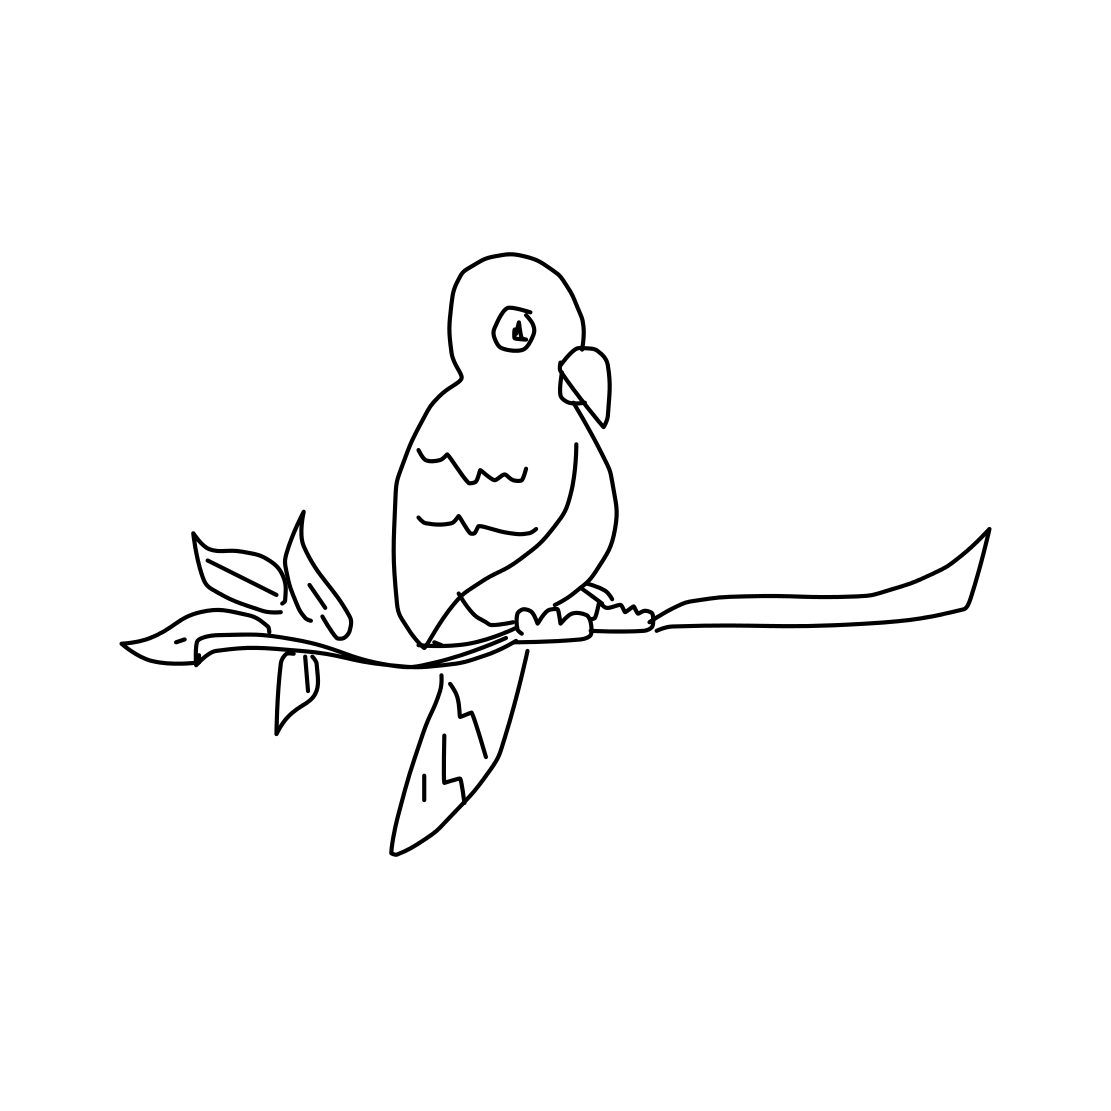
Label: parrot